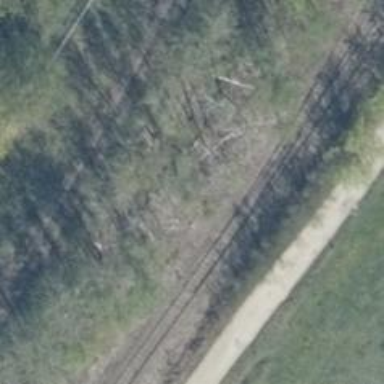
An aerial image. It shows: Railway switch.